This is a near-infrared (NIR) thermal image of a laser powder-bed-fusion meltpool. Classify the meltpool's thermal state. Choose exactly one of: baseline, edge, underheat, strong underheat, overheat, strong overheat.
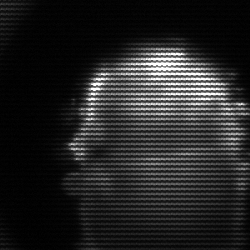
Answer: baseline